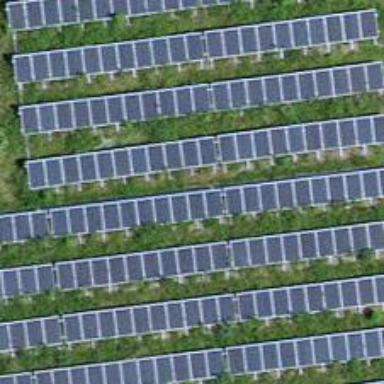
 consisting of solar photovoltaic panels."